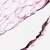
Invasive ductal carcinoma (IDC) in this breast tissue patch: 0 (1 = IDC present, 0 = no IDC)